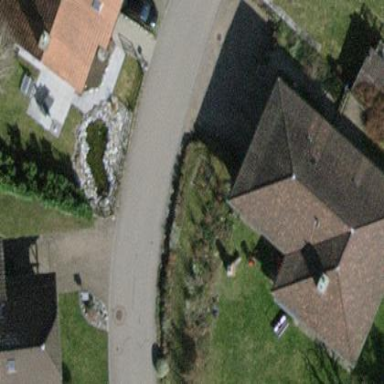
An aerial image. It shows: Detached building.